Interaction volume radius: 5 \u00c5
Interaction volume height: 15 \u00c5
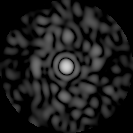
Disorder parameter: 0.8334